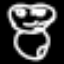
Label: frog